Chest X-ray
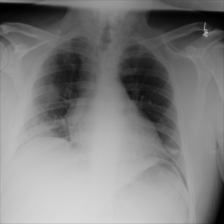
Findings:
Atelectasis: positive
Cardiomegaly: negative
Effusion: negative
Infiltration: negative
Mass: positive
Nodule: negative
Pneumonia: negative
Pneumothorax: negative
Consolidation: negative
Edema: negative
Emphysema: negative
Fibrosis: negative
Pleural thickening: negative
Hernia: negative